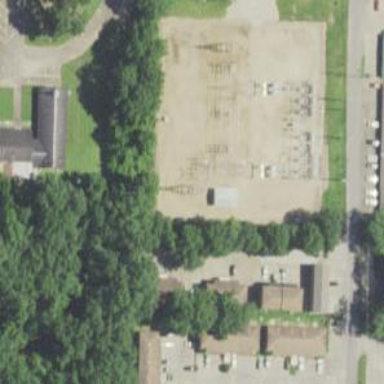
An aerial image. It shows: Switch for power supply.